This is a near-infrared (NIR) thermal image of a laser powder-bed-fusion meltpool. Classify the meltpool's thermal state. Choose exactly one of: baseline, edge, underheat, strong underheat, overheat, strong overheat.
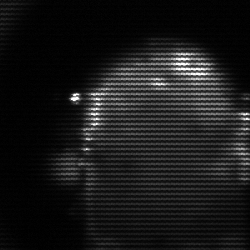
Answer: baseline